Interaction volume radius: 5 \u00c5
Interaction volume height: 40 \u00c5
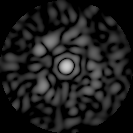
Disorder parameter: 0.7865